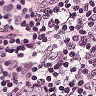
Metastatic tissue present: no